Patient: sex F, age 75
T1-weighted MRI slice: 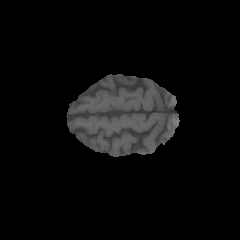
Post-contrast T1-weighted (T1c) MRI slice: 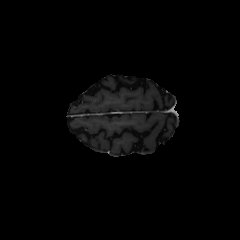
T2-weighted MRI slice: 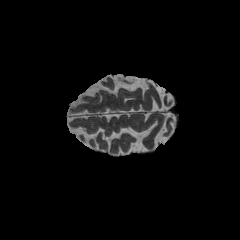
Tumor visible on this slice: no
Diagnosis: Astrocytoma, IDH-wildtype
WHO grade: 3